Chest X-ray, PA view. Patient: 51 years old, sex M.
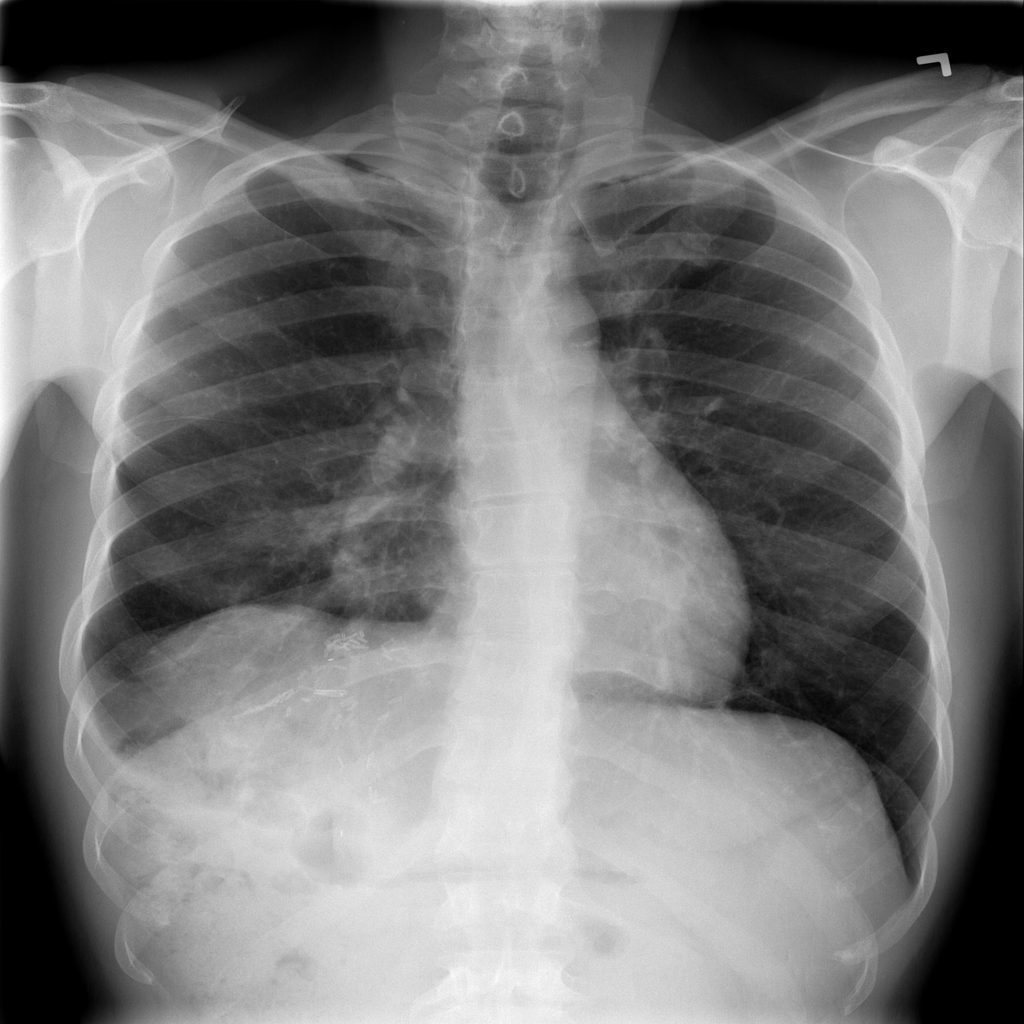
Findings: Infiltration, Pneumonia